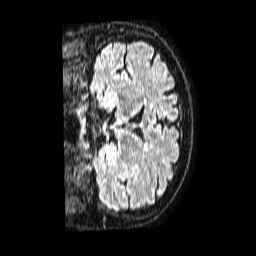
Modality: FLAIR
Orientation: coronal
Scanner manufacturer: philips
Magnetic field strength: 1.5 T
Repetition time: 4.8 s
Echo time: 0.3 s